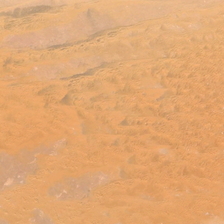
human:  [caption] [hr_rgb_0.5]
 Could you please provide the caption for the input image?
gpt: the desert has a wavy orange texture .

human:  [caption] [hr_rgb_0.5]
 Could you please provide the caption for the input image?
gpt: there is a earthy yellow desert which looks like undulating hills .

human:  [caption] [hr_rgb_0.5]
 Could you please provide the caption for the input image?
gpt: there are many curly sand dunes in this stretch of desert .

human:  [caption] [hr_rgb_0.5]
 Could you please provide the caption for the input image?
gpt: wrinkles can be seen in this bright yellow desert .

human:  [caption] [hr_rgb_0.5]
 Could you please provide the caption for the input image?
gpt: it is a piece of khaki desert .